Field crop: maize
Growth stage: 1
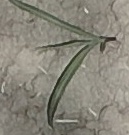
Species: sorghum